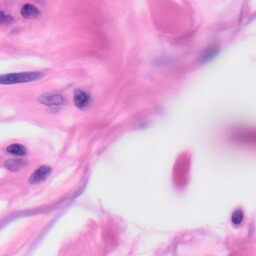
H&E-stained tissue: Skin